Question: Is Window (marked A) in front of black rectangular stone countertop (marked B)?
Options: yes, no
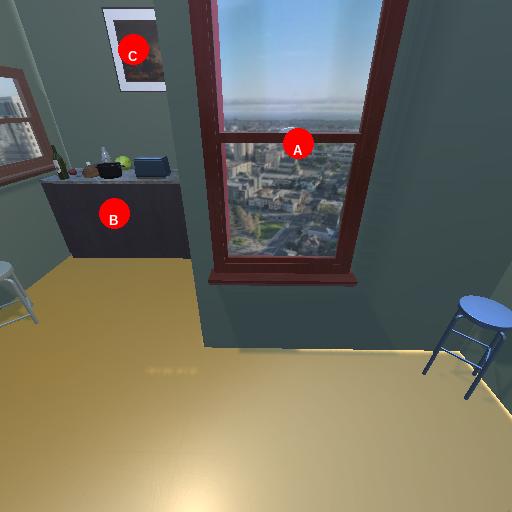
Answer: yes